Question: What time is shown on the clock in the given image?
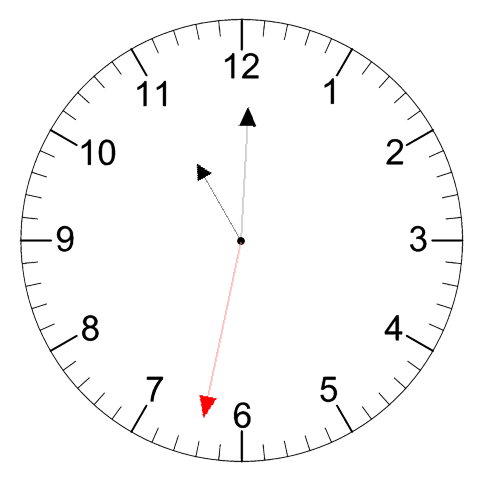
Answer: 11:00:32